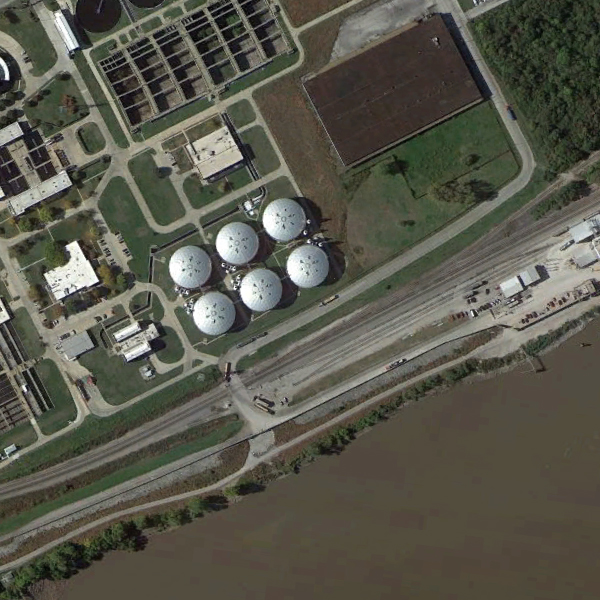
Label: StorageTanks